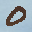
Label: 0